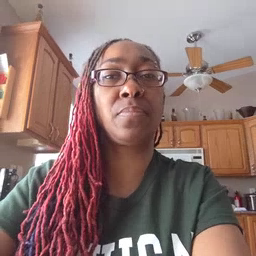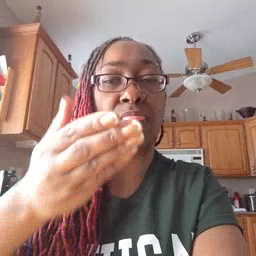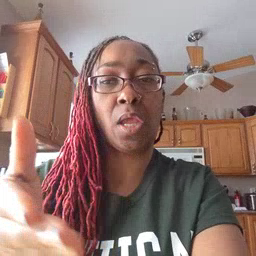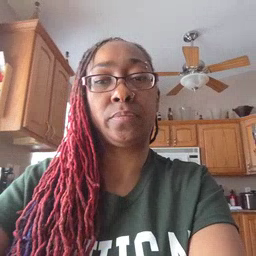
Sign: there